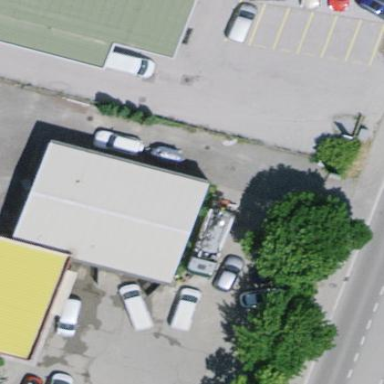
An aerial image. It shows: Industrial building.